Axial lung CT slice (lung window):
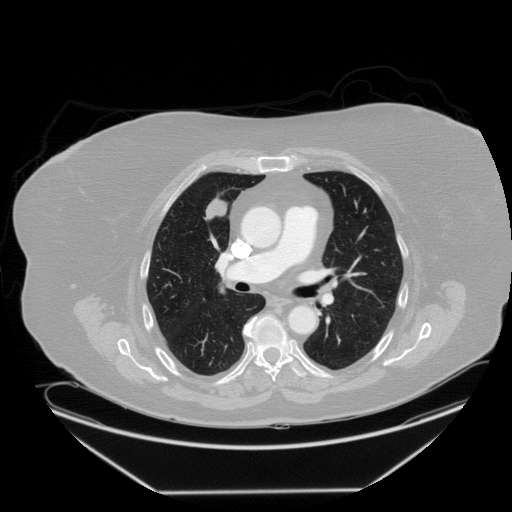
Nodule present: yes
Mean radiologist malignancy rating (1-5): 3.667